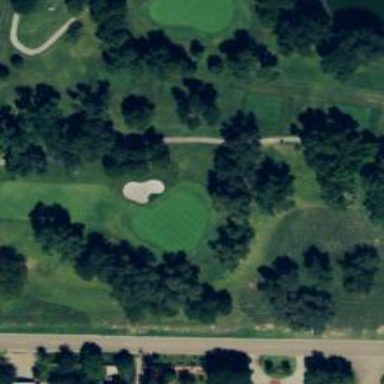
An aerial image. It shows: Golf hole.